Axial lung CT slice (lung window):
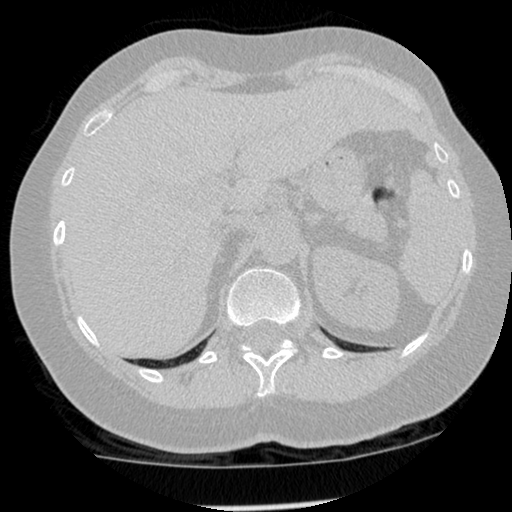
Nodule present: no